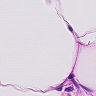
Metastatic tissue present: no